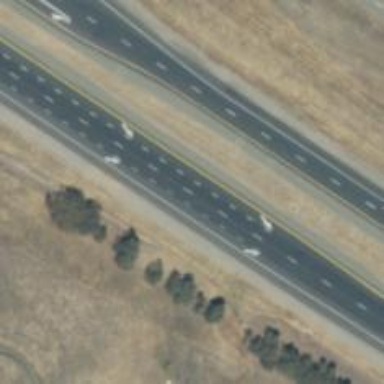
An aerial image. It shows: Expressway with asphalt surface classified as trunk highway.